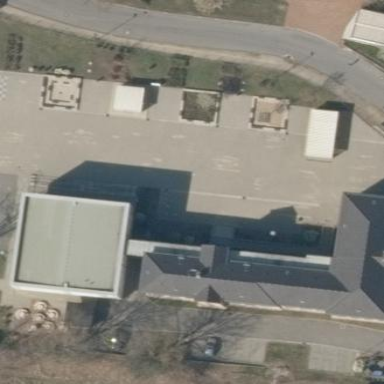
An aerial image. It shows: School building.